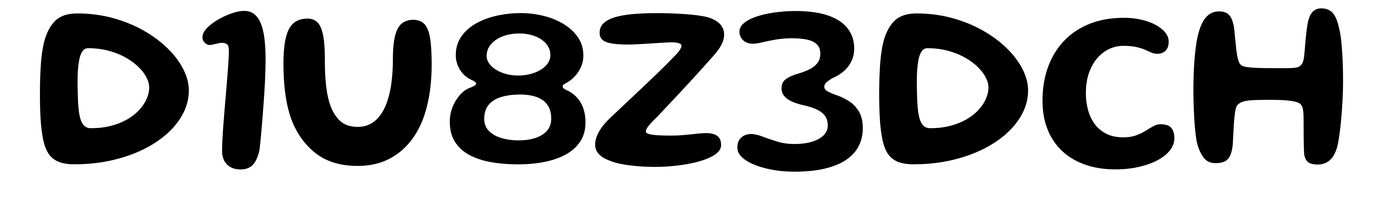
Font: Gluten_Medium